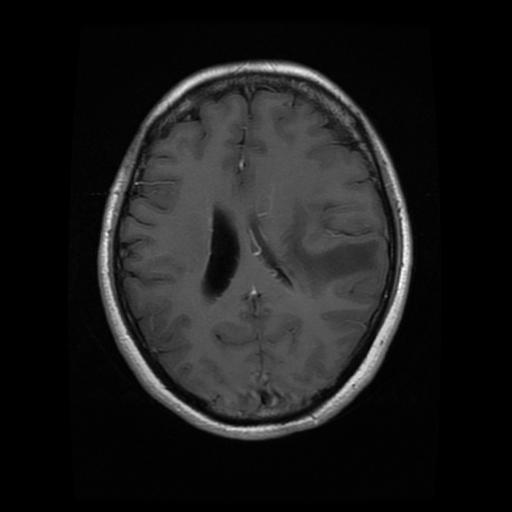
Label: glioma